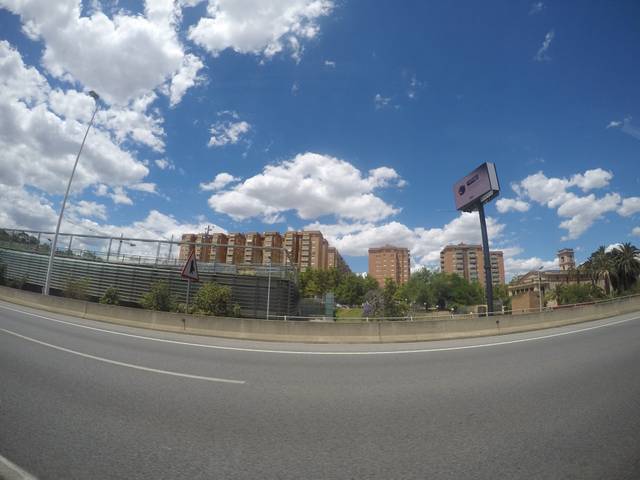
Region: Spain
Coordinates: 41.448, 2.235